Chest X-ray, AP view. Patient: 65 years old, sex M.
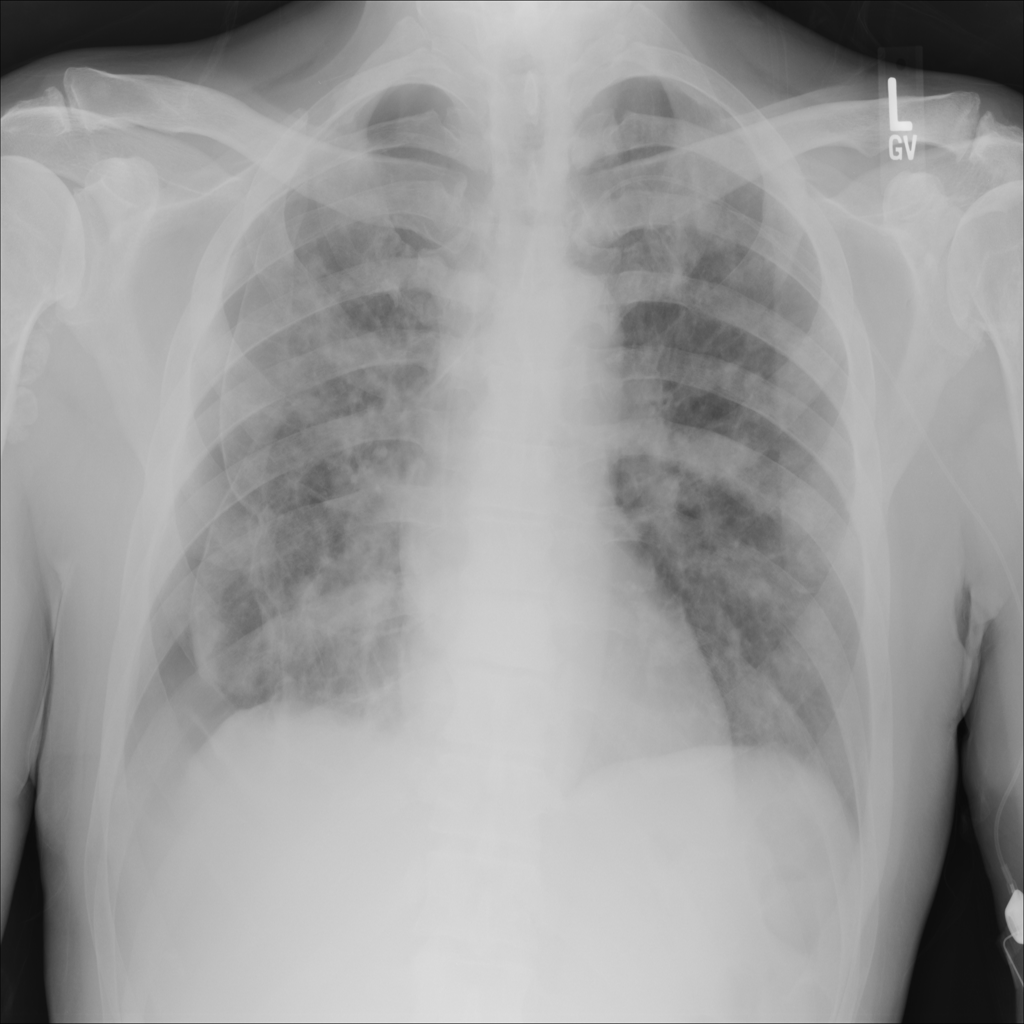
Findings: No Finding